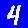
Digit: 4